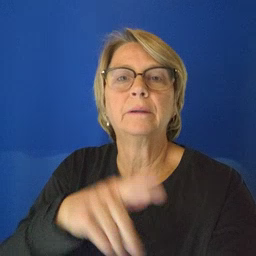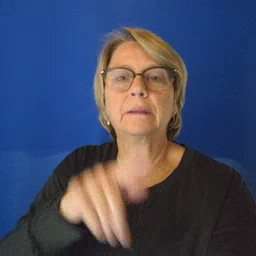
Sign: flag